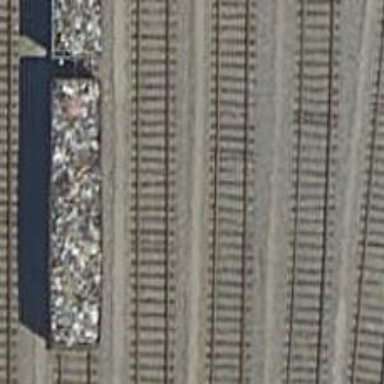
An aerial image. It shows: Rail yard with electrified contact lines for the trains.